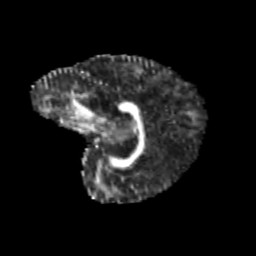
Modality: FA
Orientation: sagittal
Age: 12
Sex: female
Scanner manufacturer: siemens
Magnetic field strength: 3 T
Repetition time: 3.8 s
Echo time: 0.07 s